Question: What does do in a Math instruction?
Take the following as an example: summation of two binaries give birth to something extra call CY besides the result value. So, 1+ 2 = 3 + some Carry?
The documentation simply says: "If the addition results in a carry, the Carry Flag will turn O" given no explanation of what is a carry, and what is a Carry Flag. What are they and what are the difference if I perform an addition instruction with or without a Carry?

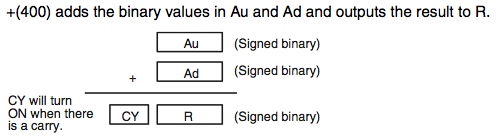
Answer: Carry is the extra bit that is needed to represent the full result of the addition.
If you for example add two 16 bit values, the result needs to be 17 bits to represent every possible outcome.
The carry flag is also used when you chain additions of values larger than the register size. If you have 32 bit values and you can only do 16 bit additions, you add the lower halves of the values first, then the higher halves with the carry from the first addition:
'''
Rlo = Alo + Blo
Rhi = Ahi + Bhi + CY
'''
The lower halves would be added as unsigned values, and the higher halves would be added as signed or unsigned values with an instruction that uses the carry flag.